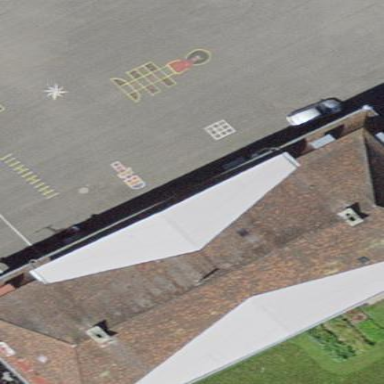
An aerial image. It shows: School building.